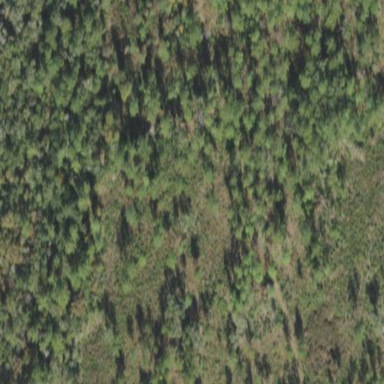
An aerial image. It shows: Woodland consisting mainly of needle-leaved trees.